The trace is the raw vibration amplitude of a rotating bearing as a function of time. Diagnose the bearing from this image, choosing from: normal, inner_race, outer_race, ball.
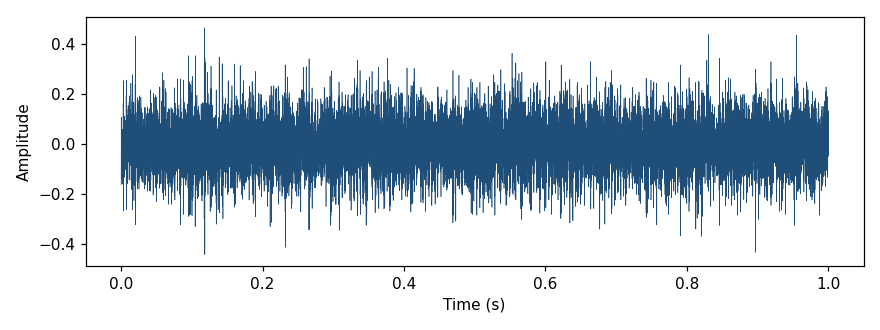
Answer: outer_race